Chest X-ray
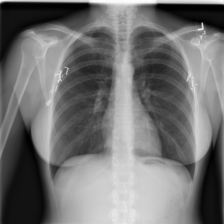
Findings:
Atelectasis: negative
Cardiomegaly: negative
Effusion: negative
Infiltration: negative
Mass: negative
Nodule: negative
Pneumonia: negative
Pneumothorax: negative
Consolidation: negative
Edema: negative
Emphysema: negative
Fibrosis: negative
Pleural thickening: negative
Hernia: negative